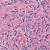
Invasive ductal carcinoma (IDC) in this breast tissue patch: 1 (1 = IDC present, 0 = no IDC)